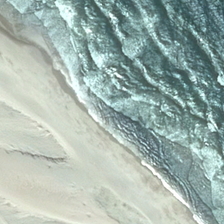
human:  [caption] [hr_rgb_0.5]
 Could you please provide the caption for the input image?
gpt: the water in the ocean is very deep and the water is vast .

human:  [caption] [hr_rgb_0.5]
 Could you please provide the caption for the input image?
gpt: the sand on the beach is very small .

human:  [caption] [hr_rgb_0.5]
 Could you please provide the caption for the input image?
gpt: the water in the ocean is very deep and the water is vast .

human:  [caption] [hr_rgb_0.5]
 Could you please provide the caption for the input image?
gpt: the sand on the beach is very small .

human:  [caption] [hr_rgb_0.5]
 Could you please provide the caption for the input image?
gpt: the sand on the beach is very small .